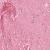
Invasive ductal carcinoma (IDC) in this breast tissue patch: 0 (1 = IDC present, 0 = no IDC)